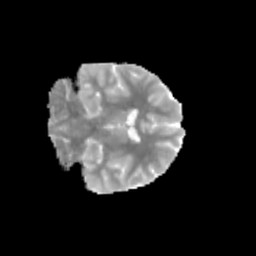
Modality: MD
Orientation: coronal
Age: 10
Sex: female
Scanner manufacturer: siemens
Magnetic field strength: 3 T
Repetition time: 3.8 s
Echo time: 0.07 s